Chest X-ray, PA view. Patient: 46 years old, sex M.
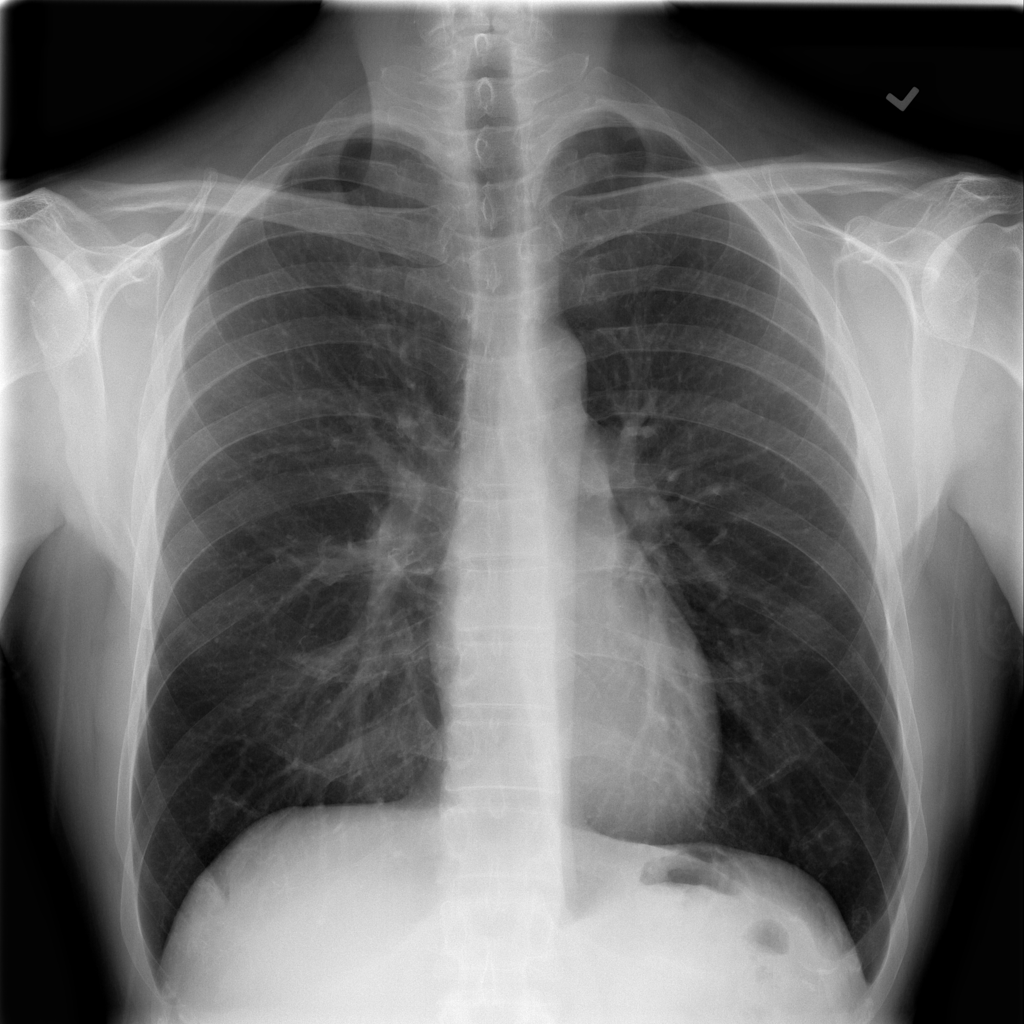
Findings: No Finding